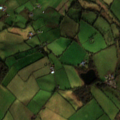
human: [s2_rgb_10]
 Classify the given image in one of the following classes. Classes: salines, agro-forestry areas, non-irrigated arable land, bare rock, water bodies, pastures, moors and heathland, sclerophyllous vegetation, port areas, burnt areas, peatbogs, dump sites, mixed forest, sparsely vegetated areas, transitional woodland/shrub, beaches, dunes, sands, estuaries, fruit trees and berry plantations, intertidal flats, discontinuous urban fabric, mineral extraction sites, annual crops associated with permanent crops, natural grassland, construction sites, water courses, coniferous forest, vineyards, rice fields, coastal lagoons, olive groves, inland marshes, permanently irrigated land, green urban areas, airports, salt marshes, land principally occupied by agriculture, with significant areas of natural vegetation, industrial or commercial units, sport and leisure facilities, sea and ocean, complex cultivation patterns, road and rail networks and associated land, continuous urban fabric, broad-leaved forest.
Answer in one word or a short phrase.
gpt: pastures